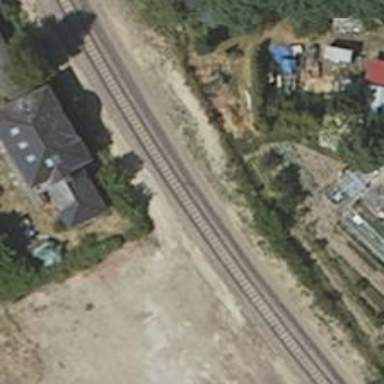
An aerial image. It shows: Railway halt station for public transport.